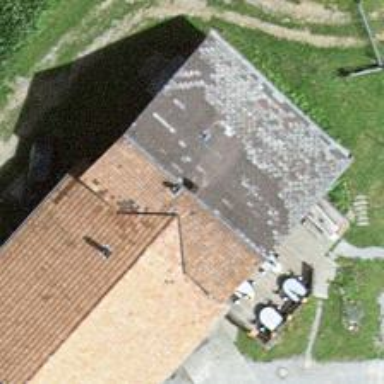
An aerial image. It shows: Restaurant.